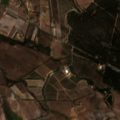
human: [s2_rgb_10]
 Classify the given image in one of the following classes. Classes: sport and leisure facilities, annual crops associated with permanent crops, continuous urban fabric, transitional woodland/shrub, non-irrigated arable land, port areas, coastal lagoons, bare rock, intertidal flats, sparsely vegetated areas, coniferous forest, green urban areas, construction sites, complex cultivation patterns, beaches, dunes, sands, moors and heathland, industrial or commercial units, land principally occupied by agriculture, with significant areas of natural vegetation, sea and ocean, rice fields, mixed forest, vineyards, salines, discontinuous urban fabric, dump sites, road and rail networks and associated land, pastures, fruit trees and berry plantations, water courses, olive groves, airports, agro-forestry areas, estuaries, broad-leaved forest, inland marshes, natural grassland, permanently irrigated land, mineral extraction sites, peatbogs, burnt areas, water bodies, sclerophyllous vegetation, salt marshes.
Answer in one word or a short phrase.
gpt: non-irrigated arable land, permanently irrigated land, fruit trees and berry plantations, pastures, broad-leaved forest, transitional woodland/shrub